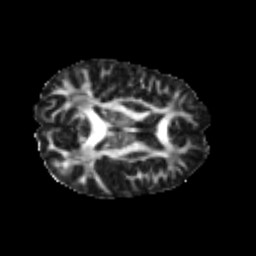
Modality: FA
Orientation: axial
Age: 29
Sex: male
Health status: healthy